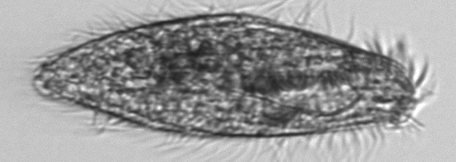
Label: Euplotes_morphotype1